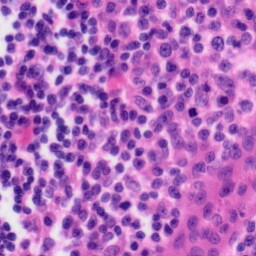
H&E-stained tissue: Tonsil